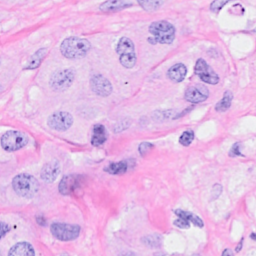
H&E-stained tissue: Breast